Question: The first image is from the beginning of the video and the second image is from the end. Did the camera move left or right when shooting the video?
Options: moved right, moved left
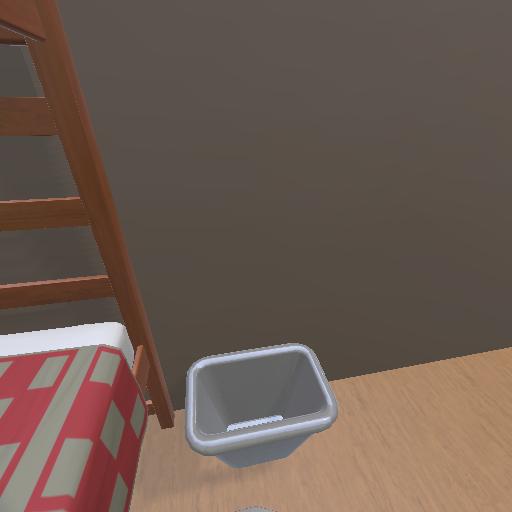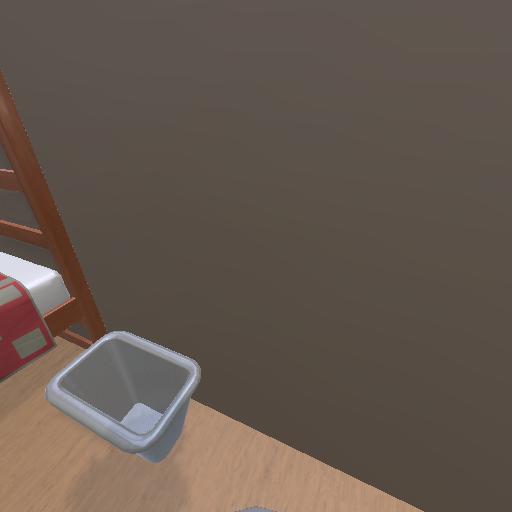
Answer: moved right